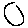
Label: circle